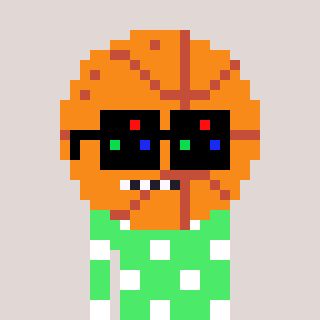
a pixel art character with square black sunglasses, a basketball-shaped head and a teal-colored body on a warm background